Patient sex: M
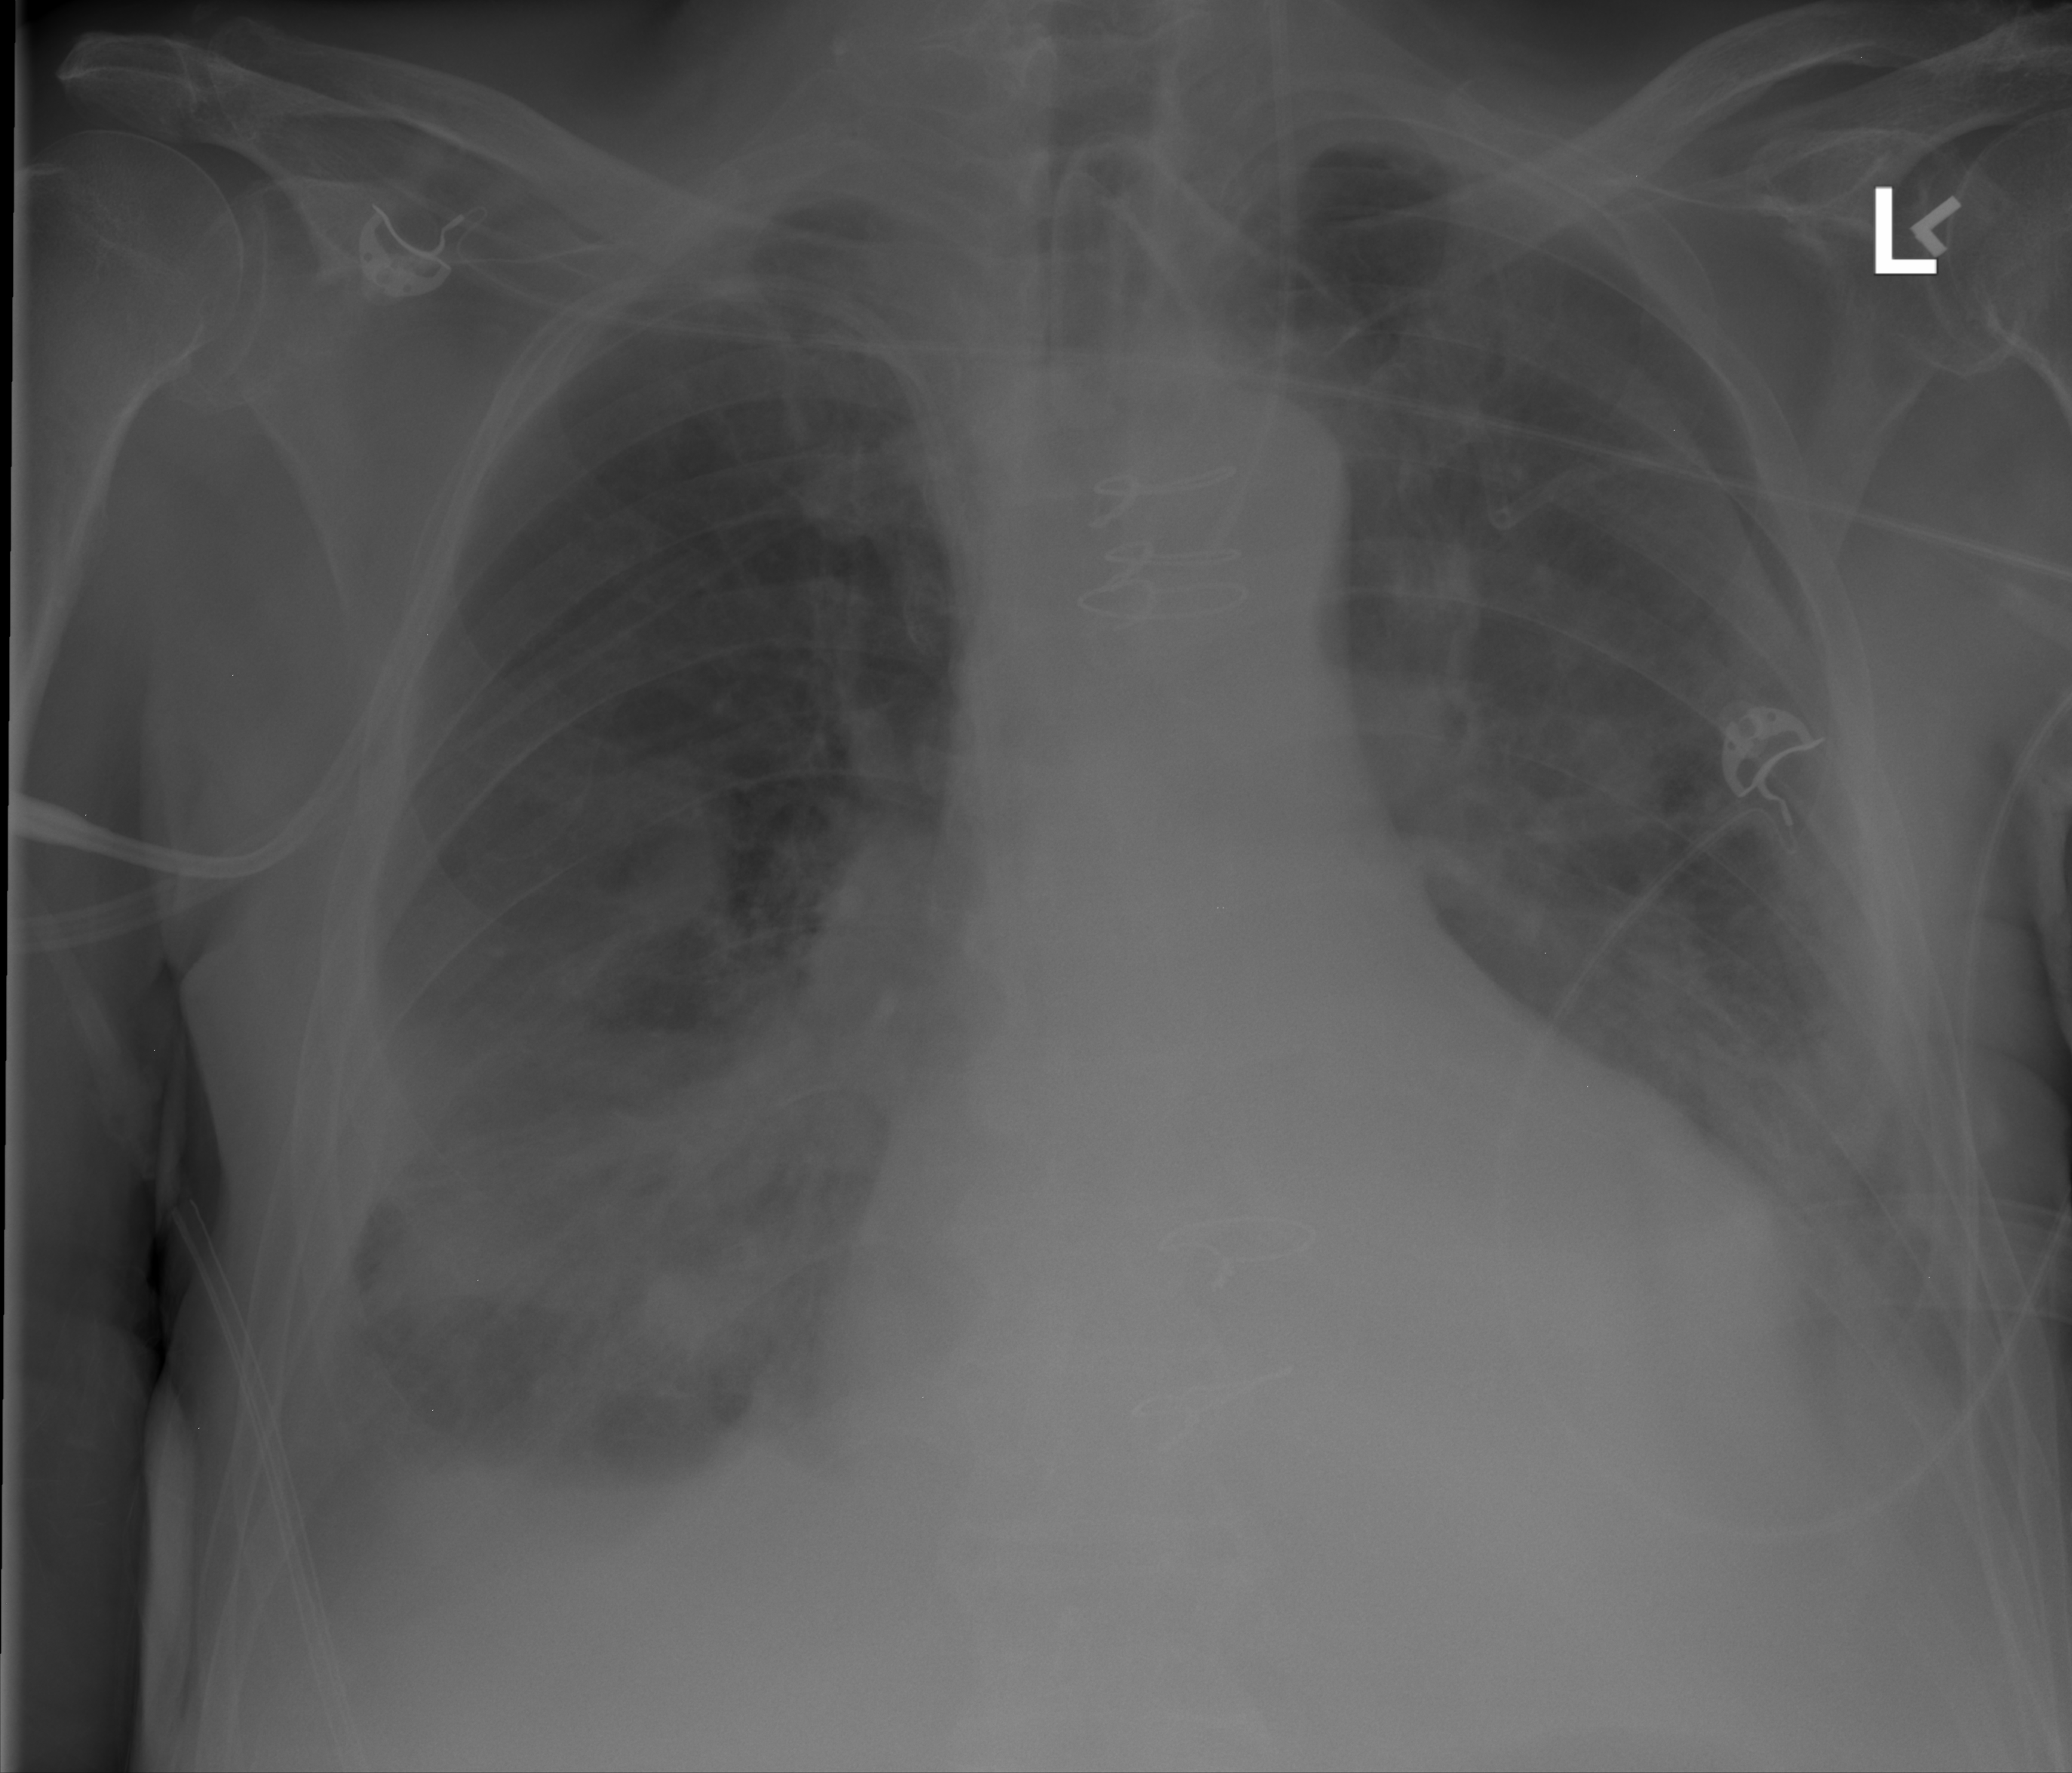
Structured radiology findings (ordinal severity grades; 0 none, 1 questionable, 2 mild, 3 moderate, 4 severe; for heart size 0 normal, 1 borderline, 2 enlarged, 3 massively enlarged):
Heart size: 2
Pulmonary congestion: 1
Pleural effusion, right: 2
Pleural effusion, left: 2
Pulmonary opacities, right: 2
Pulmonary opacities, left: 2
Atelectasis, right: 3
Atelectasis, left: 3